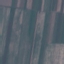
Land use / land cover class: AnnualCrop